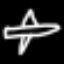
Label: airplane